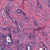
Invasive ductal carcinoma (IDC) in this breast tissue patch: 1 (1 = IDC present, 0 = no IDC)